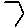
Label: hexagon